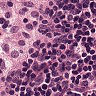
Metastatic tissue present: no